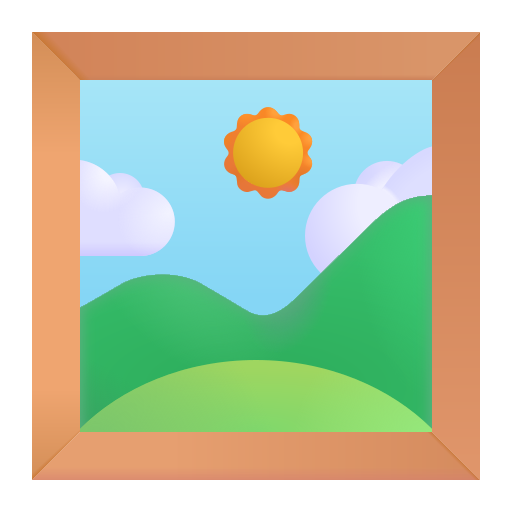
framed picture color